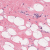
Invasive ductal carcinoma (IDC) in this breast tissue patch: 0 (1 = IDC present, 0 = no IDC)